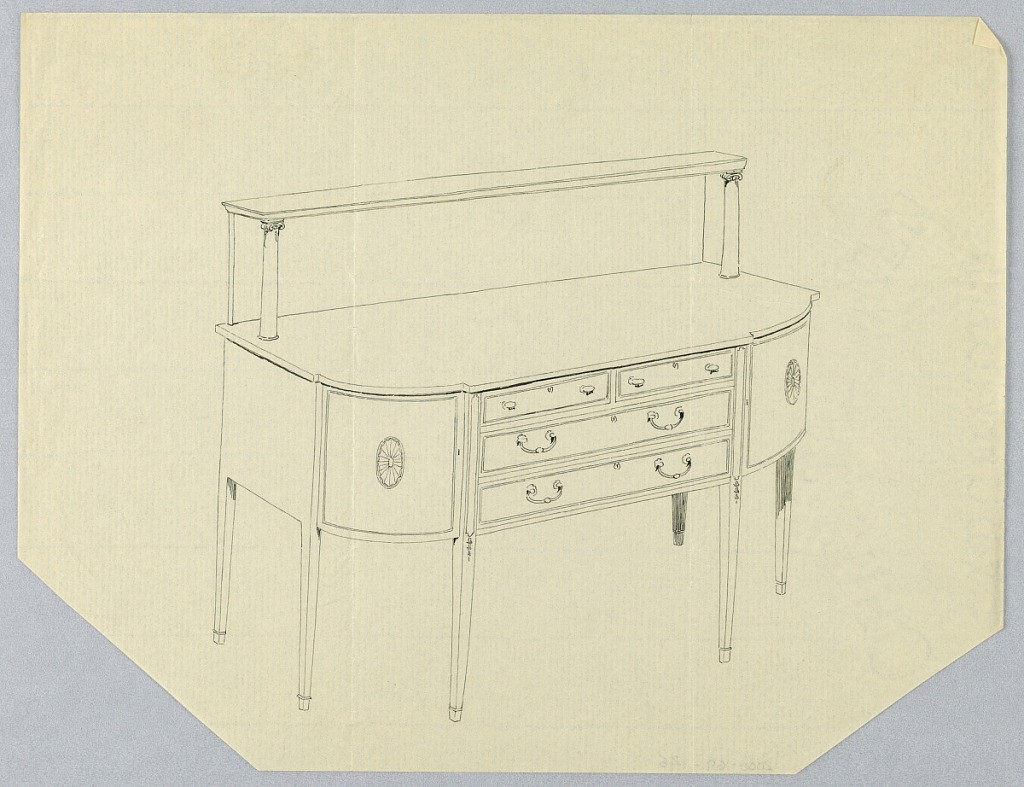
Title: Design for Sideboard with Upper Shelf
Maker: A.N. Davenport Co.
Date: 1900–05
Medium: Pen and black ink on thin cream paper
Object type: Drawing
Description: Sideboard with six straight tapering legs; rounded front corners with patera medallion decoration at center of each; flat front middle section: four drawers in three rows; upperwardly extended back and two short columns support upper shelf.